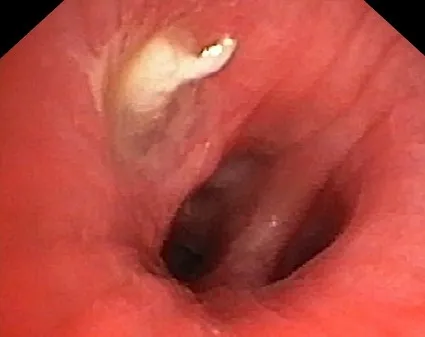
Bronchoscopy image showing the foreign body in the lower-left bronchus.
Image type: endoscopy (airway_endoscopy)